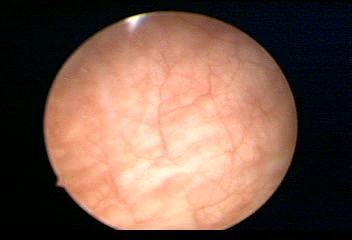
Modality: WLC
Class: Normal mucosa
Bladder cancer association: No